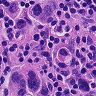
Metastatic tissue present: yes